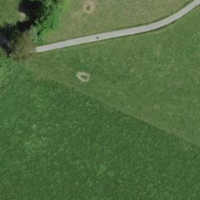
EUNIS habitat code: 25
Species observed at this site:
Falco tinnunculus
Papaver rhoeas